Interaction volume radius: 5 \u00c5
Interaction volume height: 15 \u00c5
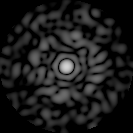
Disorder parameter: 0.8479